Question: I am trying to customize the data labels which appear when hovering:
<URL>
Here is the code giving me the output above:
'''
import pandas as pd
import plotly.plotly as py
import plotly.graph_objs as go
# Create random data
labels = ['A', 'B', 'C']
N = 20
df = pd.DataFrame(index = range(N))
standardized_cols = []
for col in labels:
df[col] = np.random.randn(N)
standardized_colname = col + "_standardized"
standardized_cols.append(standardized_colname)
df[standardized_colname] = (df[col]-df[col].mean())/df[col].std()
# Cluster
c = KMeans(n_clusters=3, random_state=1).fit(df[standardized_cols]).labels_
# Plot
trace = go.Scatter3d(
x=df.A_standardized,
y=df.B_standardized,
z=df.C_standardized,
mode='markers',
marker=dict(
size=5,
color=c,
colorscale='Viridis',
),
name= 'test',
text= c
)
data = [trace]
fig = go.Figure(data=data, layout=layout)
iplot(fig)
'''
My data:
]
The chart shows me clustering of the standardized columns.
But when hovering over the data I'd like to see the not standardized data in the lable, i.e.something like
'''
A: 0,999
B: 0,565
C: 0,765
Cluster: 2
'''
I experimented but could not figure out how to achieve this. Is this possible?
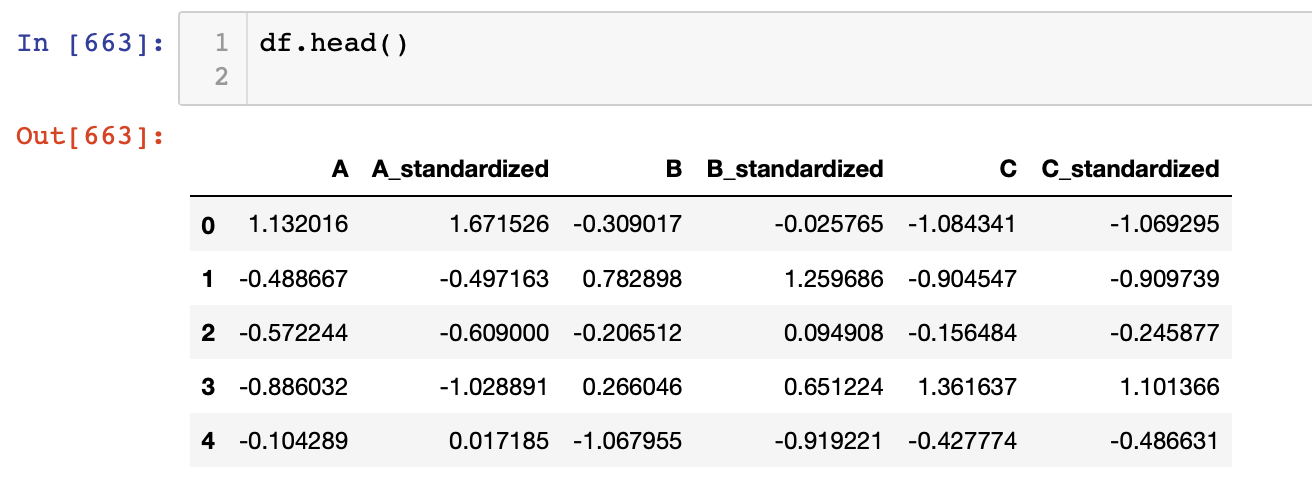
Answer: You can do some list comprehension and add whatever columns you want to 'text' see sample below (note, I am plotting offline):
'''
# data
np.random.seed(1)
labels = ['A', 'B', 'C']
N = 20
df = pd.DataFrame(index = range(N))
standardized_cols = []
for col in labels:
df[col] = np.random.randn(N)
standardized_colname = col + "_standardized"
standardized_cols.append(standardized_colname)
df[standardized_colname] = (df[col]-df[col].mean())/df[col].std()
c = KMeans(n_clusters=3, random_state=1).fit(df[standardized_cols]).labels_
'''
plot:
'''
import plotly as py
import plotly.graph_objs as go
trace = go.Scatter3d(
x=df.A_standardized,
y=df.B_standardized,
z=df.C_standardized,
mode='markers',
marker=dict(
size=5,
color=c,
colorscale='Viridis',
),
name= 'test',
# list comprehension to add text on hover
text= [f"A: {a}<br>B: {b}<br>C: {c}" for a,b,c in list(zip(df['A'], df['B'], df['C']))],
# if you do not want to display x,y,z
# hoverinfo='text'
)
layout = dict(title = 'TEST',)
data = [trace]
fig = dict(data=data, layout=layout)
py.offline.plot(fig, filename = 'stackTest.html')
'''
<URL>
you can modify the list comprehension to display whatever you want
if you do not want to display 'x,y,z' then add 'hoverinfo='text''